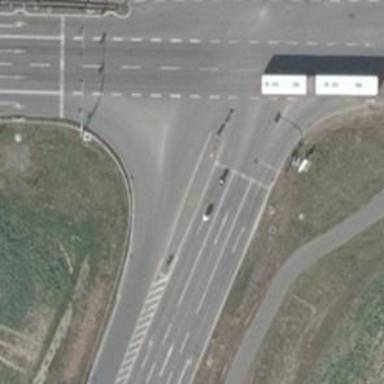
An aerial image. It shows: Secondary road with asphalt surface and lane markings.